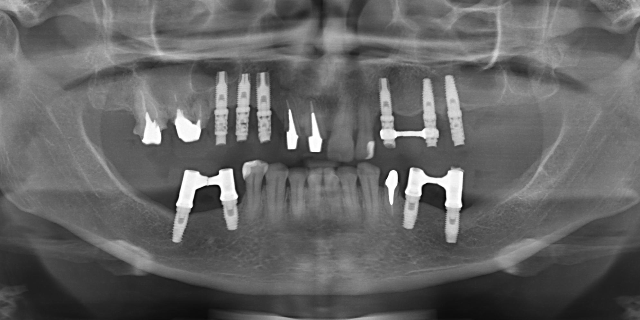
adult